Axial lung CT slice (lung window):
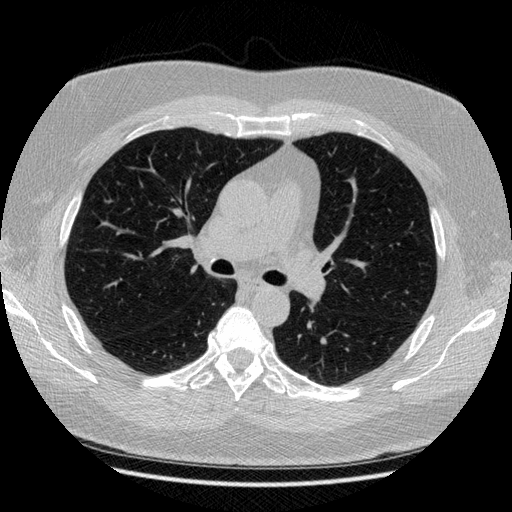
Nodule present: no